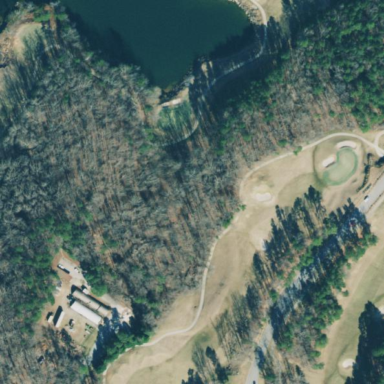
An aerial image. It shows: Grassy area designated as golf fairway.